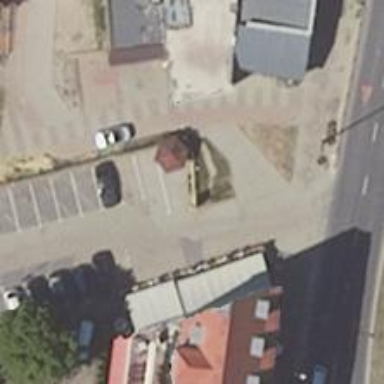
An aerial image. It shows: Convenience shop.